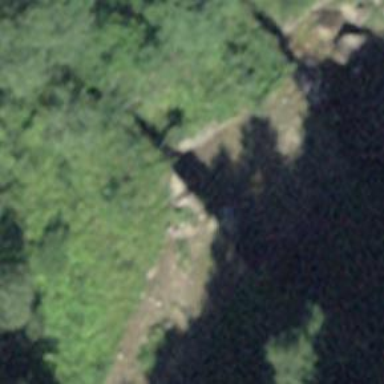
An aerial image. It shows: Check dam beside retaining wall.